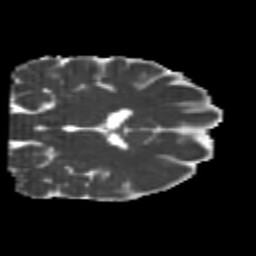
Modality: MD
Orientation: coronal
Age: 22
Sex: female
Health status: healthy
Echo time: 0.074 s